Question: I am getting this as response from the server
'''
{
"vendors": {
"T1": [
{
"name": "Raj Cool Drinks",
"leaf": [
{
"toppings": [
{
"name": "Quantity 1",
"value": [
"Honey with Chocolate Sauce 10 ML",
"Honey with Carmel 10 ML"
]
}
]
}
]
}
]
}
}
for (var l = 0; l < toppins.length; l++) {
var toppul = '<ul>';
$.each(toppins[l].value, function (i, text) {
if (text != '' && text != undefined) {
toppul += "<li>" + text + "</li>";
}
toppul += "</ul>";
});
}
'''
With the above code , the output is being formed this way
'''
<div class="crust-topping-detailsWrap">
<h5>Item 1</h5>
<h6>Toppings</h6>
<ul>
<li>Honey with Chocolate Sauce 10 ML</li>
</ul>
<li>Honey with Carmel 10 ML</li>
'''
And the screen looks this way

How can i have all the text under the ul ??
So that the output look this way
'''
<ul>
<li>Honey with Chocolate Sauce 10 ML</li>
<li>Honey with Carmel 10 ML</li>
</ul>
'''
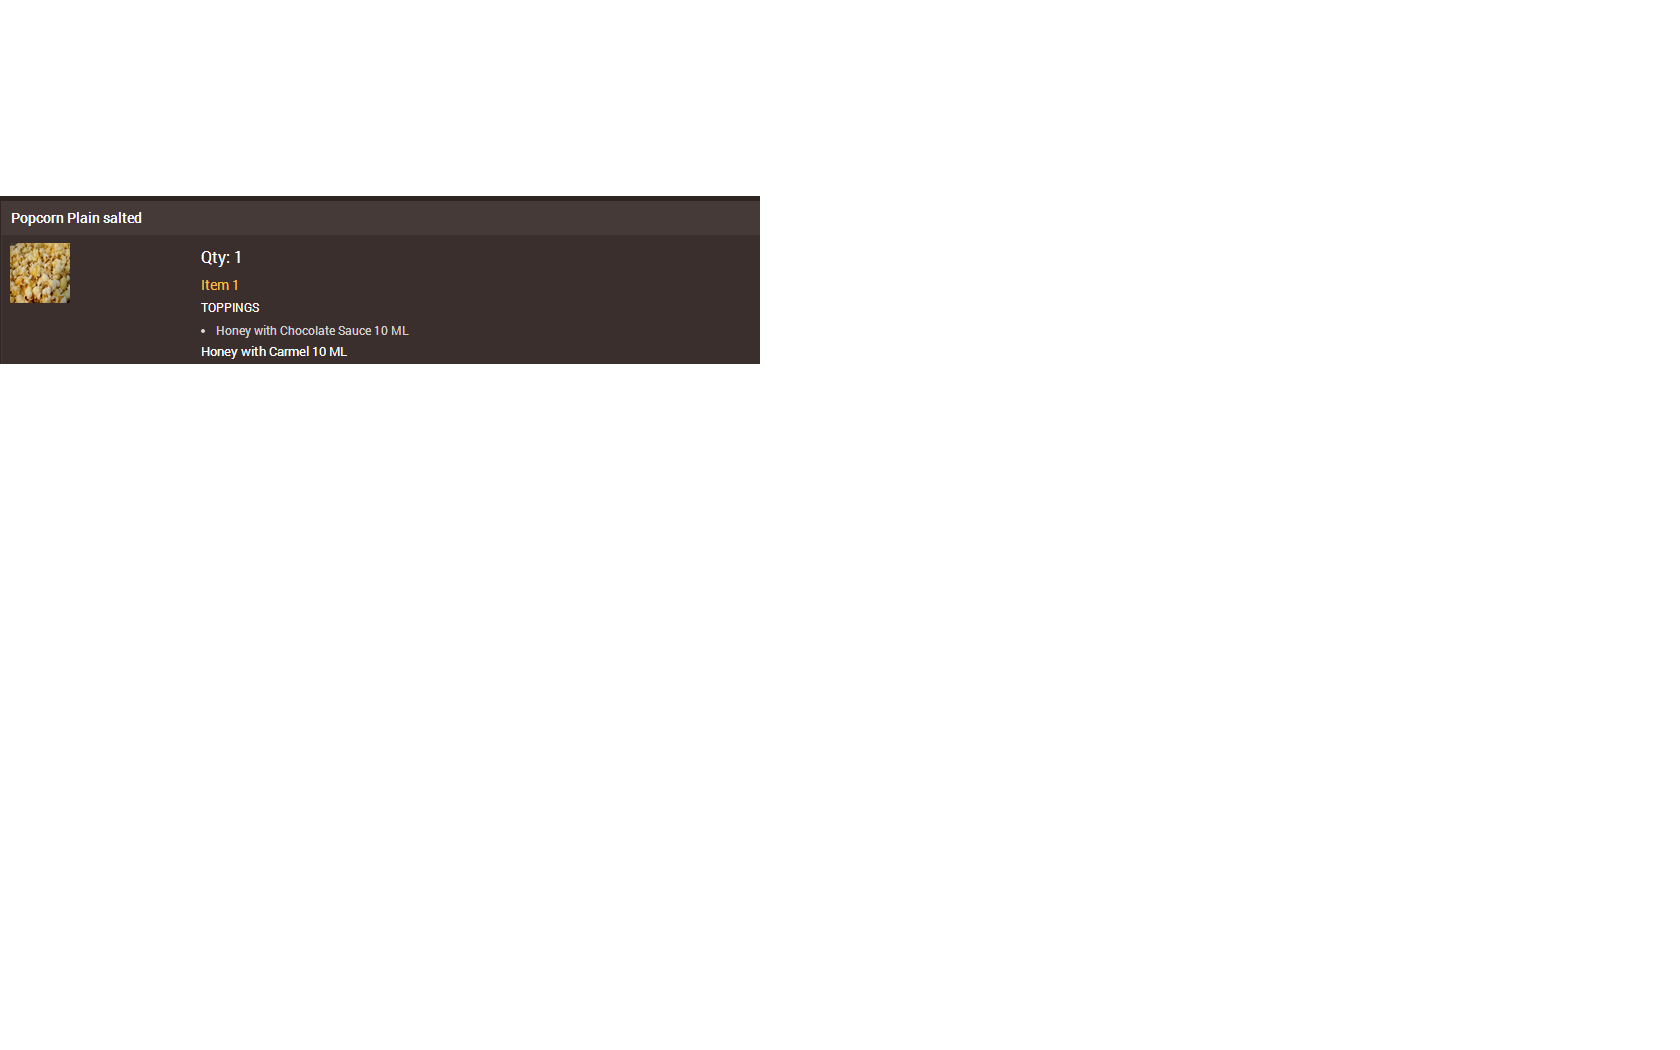
Answer: Move this following statement outside .each loop
'''
toppul += "</ul>";
'''
---
'''
$.each(toppins[l].value, function(i, text) {
if(text!=''&&text!=undefined)
{
toppul += "<li>" + text + "</li>";
}
});
toppul += "</ul>"; // Out side .each loop
'''